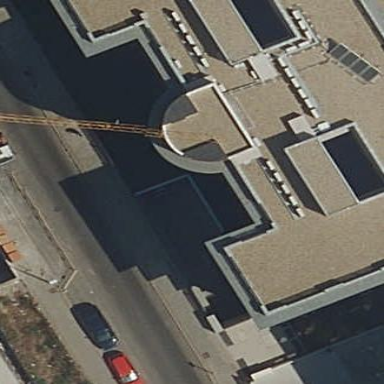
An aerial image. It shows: Office building.